Question: I try not to post questions like this, but i've really been struggling to find an answer or similar example. I have what I think is a really simple example I'd like to setup.
Basically I want to use commanding to add an item from a textbox to a listbox. I want to make sure there is something in the textbox via CanExecute and i want to make sure that its not already in the list.
I know this seems over complicated for what it is, but it hits on some points I've been struggling with.

'''
<Window x:Class="Commanding_Example.MainWindow"
xmlns="http://schemas.microsoft.com/winfx/2006/xaml/presentation"
xmlns:x="http://schemas.microsoft.com/winfx/2006/xaml"
xmlns:local ="clr-namespace:Commanding_Example"
Title="MainWindow" Width="200" Height="300">
<Window.DataContext>
<local:MainViewModel/>
</Window.DataContext>
<StackPanel>
<TextBlock>Name</TextBlock>
<TextBox></TextBox>
<Button>Add</Button>
<Button>Remove</Button>
<ListBox ItemsSource="{Binding People}" DisplayMemberPath="Name"></ListBox>
</StackPanel>
</Window>
'''
I have a Person Class
'''
class Person
{
public string Name { get; set; }
}
'''
The only reason I have this is that the Add needs to create a new object, so slightly more complex than a simple string.
And then a basic view model
'''
class MainViewModel : INotifyPropertyChanged
{
public MainViewModel()
{
People = new ObservableCollection<Person>();
People.Add( new Person {Name = "jimmy"});
}
public ObservableCollection<Person> People { get; set; }
#region Default INotifyPropertyChanged implimentation
public event PropertyChangedEventHandler PropertyChanged;
protected virtual void OnPropertyChanged([CallerMemberName] string propertyName = null)
{
PropertyChangedEventHandler handler = PropertyChanged;
if (handler != null) handler(this, new PropertyChangedEventArgs(propertyName));
}
#endregion
}
'''
So the question is, how would I implement commanding so that it uses the CanExecute to disable the Add button if the name is already there or the Name field is empty.
And then the same deal for Remove, only enabled if a name is selected in the list.
I'd like to make this as MVVM compliment as possible.
I've seen that you can do the Button.CommandBindings attached property to inject the methods you'd like to use for each, but that doesnt seem completely MVVM happy.
Also, i'd like to avoid the use of frameworks (Prism/Caliburn.Micro) since this is primarily for education reasons.
Also any references would be greatly appreciated. I've read many blogs etc but I always feel like they stray off before implementing a complete, example.
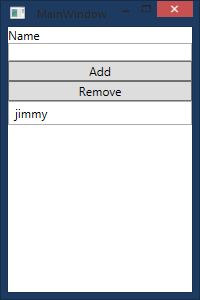
Answer: > how would I implement commanding so that it uses the CanExecute to
disable the Add button if the name is already there or the Name field
is empty
I will show how to do the add, the remove is similar and I leave that for you to figure out. First I will show the xaml changes with the button using an 'AddPerson' command:
'''
<TextBox Text="{Binding CurrentPerson,
Mode=TwoWay,
UpdateSourceTrigger=PropertyChanged
}"/>
<Button Command="{Binding AddPerson}">Add</Button>
'''
We have bound the current text to a new property on the View Model named 'CurrentPerson'. This is done because we want to access what the person enters, but also we need the binding as the user types. To accomplish that updating, we specify that the binding updates by setting the 'UpdateSourceTrigger' attribute to be 'PropertyChanged'. Otherwise our the 'CurrentPerson' string and ultimately the command 'Can' operation would only fire when the edit text box lost focus.
The viewmodel will subscribe to the 'AddPerson' command. Execution of that will add the user, but also check a 'can' method which returns a boolean whether to enable the button or not. The can will be excecuted when the 'CurrentPerson' property changes where we ultimately call 'RaiseCanExecuteChanged' on the commanding class to have the button check the 'can' method.
()
'''
public OperationCommand AddPerson { get; set; }
public string _currentPerson;
public MainViewModel()
{
People = new ObservableCollection<Person>();
People.Add(new Person { Name = "jimmy" });
// First Lamda is where we execute the command to add,
// The second lamda is the 'Can' method to enable the button.
AddPerson = new OperationCommand((o) => People.Add(new Person { Name = CurrentPerson }),
(o) => (!string.IsNullOrWhiteSpace(CurrentPerson) &&
!People.Any(per => per.Name == CurrentPerson)));
// When the edit box text changes force a 'Can' check.
this.PropertyChanged += MainViewModel_PropertyChanged ;
}
void MainViewModel_PropertyChanged(object sender, PropertyChangedEventArgs e)
{
if (e.PropertyName == "CurrentPerson")
AddPerson.RaiseCanExecuteChanged();
}
'''
Finally here is the commanding class used which is based on my blog article <URL>:
'''
public class OperationCommand : ICommand
{
#region Variables
Func<object, bool> canExecute;
Action<object> executeAction;
public event EventHandler CanExecuteChanged;
#endregion
#region Properties
#endregion
#region Construction/Initialization
public OperationCommand(Action<object> executeAction)
: this(executeAction, null)
{
}
public OperationCommand(Action<object> executeAction, Func<object, bool> canExecute)
{
if (executeAction == null)
{
throw new ArgumentNullException("Execute Action was null for ICommanding Operation.");
}
this.executeAction = executeAction;
this.canExecute = canExecute;
}
#endregion
#region Methods
public bool CanExecute(object parameter)
{
bool result = true;
Func<object, bool> canExecuteHandler = this.canExecute;
if (canExecuteHandler != null)
{
result = canExecuteHandler(parameter);
}
return result;
}
public void RaiseCanExecuteChanged()
{
EventHandler handler = this.CanExecuteChanged;
if (handler != null)
{
handler(this, new EventArgs());
}
}
public void Execute(object parameter)
{
this.executeAction(parameter);
}
#endregion
}
'''